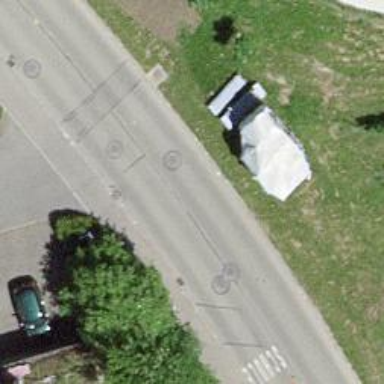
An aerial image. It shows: Tertiary road with asphalt surface. There is cycle lane on the left side of the road.